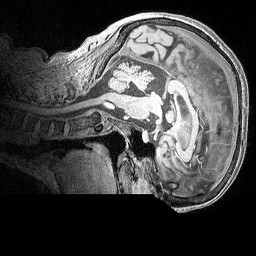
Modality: MP2RAGE
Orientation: sagittal
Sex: female
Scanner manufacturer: siemens
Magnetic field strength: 3 T
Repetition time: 5 s
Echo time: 0.00292 s